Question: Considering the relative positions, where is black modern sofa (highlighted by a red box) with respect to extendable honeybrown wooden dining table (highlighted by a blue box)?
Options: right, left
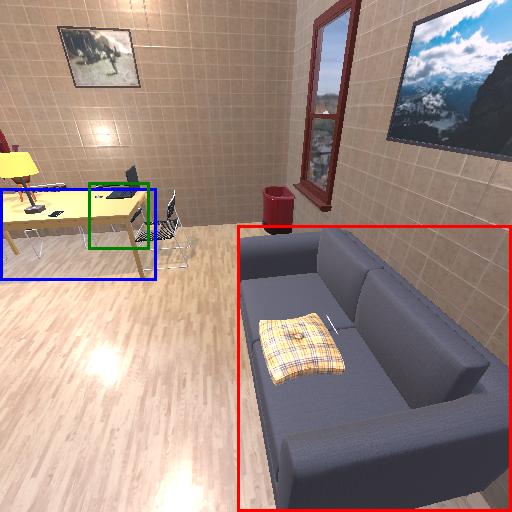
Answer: right